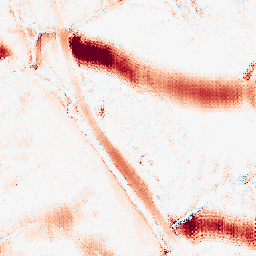
Category: morphological
Decomposition family: morphological_ellipse
Decomposition parameters: operation: opening
width: 50
height: 20
Upsampling method: regularized
Upsampling parameters: scale: 2
lambda_reg: 0.1
Upsampling scale: 2